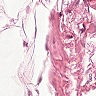
Metastatic tissue present: no